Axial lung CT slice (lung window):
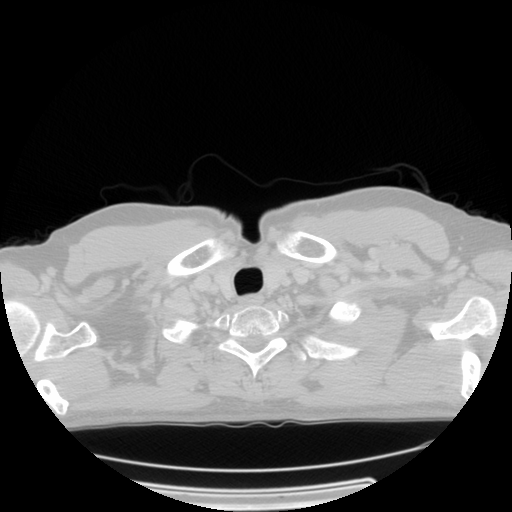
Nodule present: no